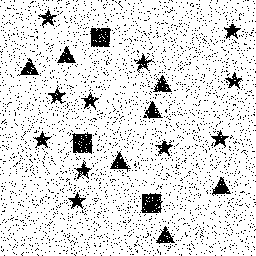
Squares: 3
Triangles: 7
Stars: 11
Total shapes: 21